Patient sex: M
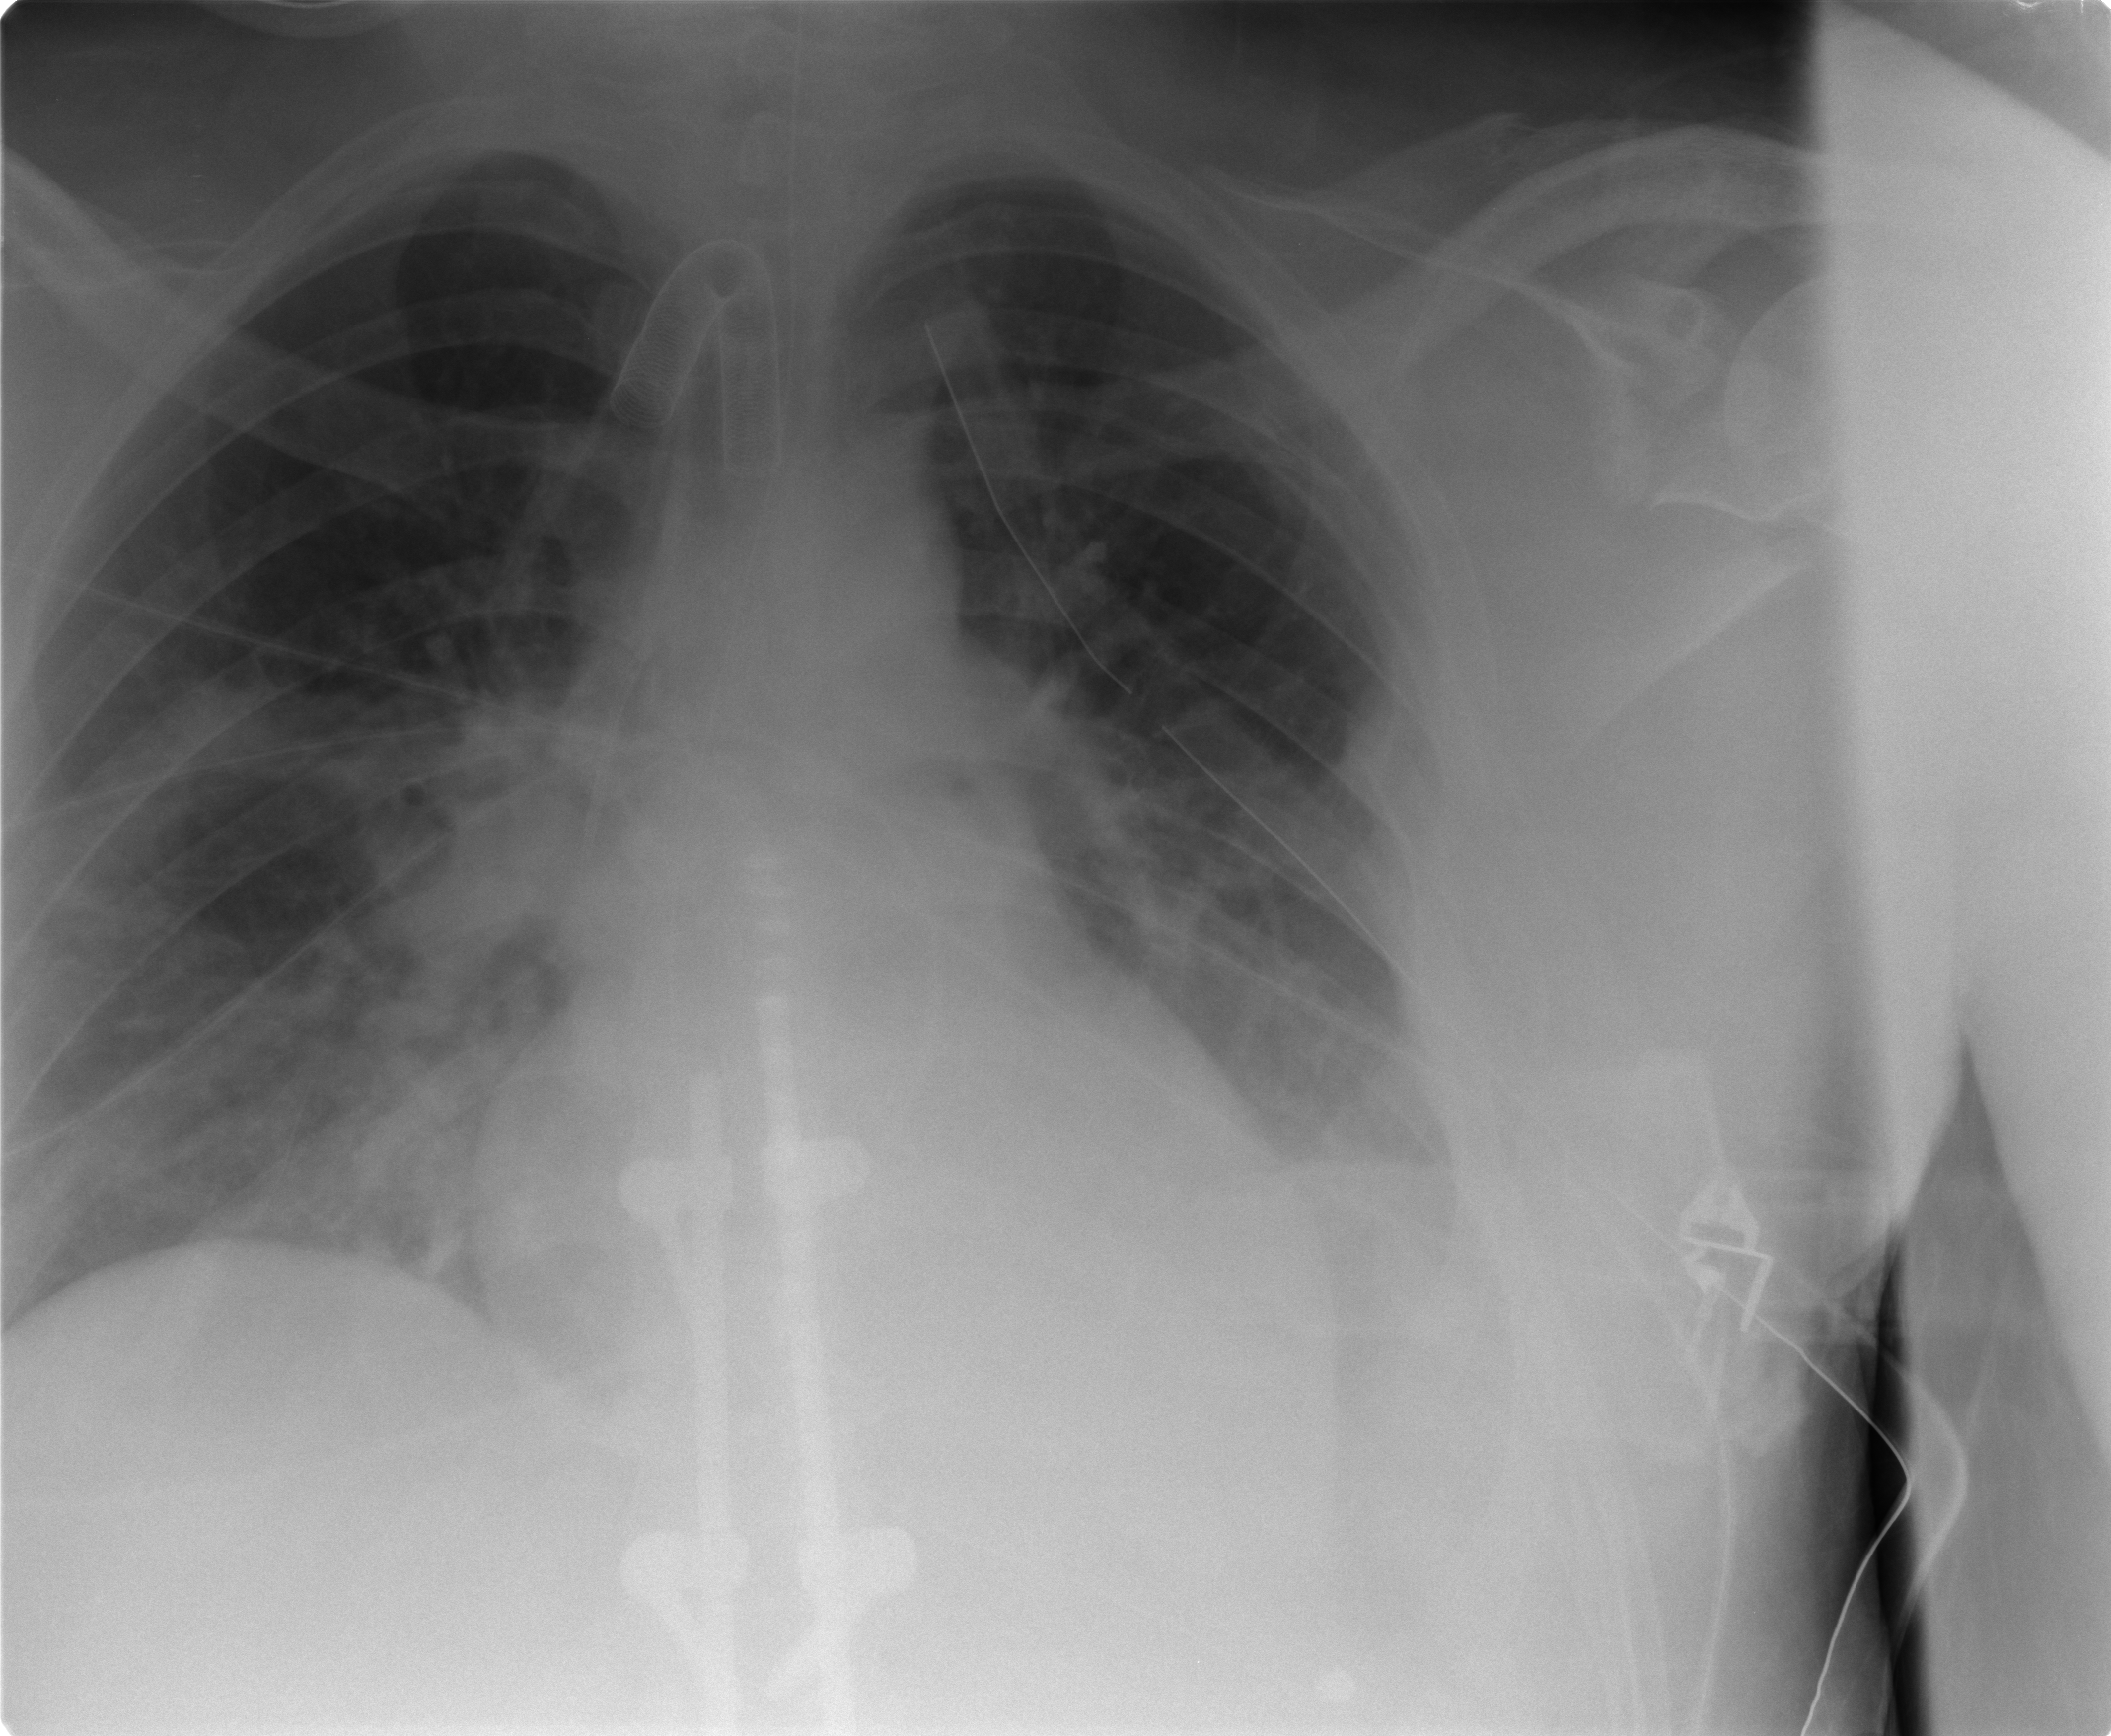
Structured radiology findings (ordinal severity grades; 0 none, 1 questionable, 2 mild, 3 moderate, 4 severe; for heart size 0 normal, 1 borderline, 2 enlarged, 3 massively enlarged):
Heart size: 0
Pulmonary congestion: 3
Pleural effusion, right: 2
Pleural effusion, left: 3
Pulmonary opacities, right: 2
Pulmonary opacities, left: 2
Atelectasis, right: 3
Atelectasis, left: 3